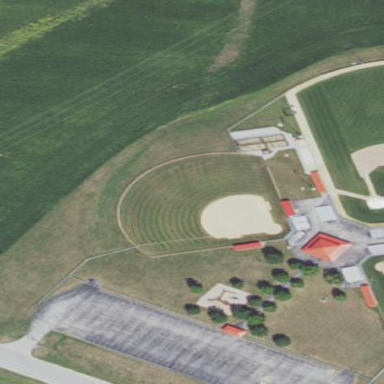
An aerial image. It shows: Baseball/softball pitch for leisure sports.